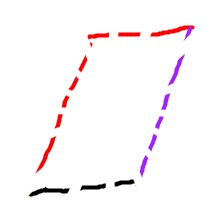
Shape: parallelogram